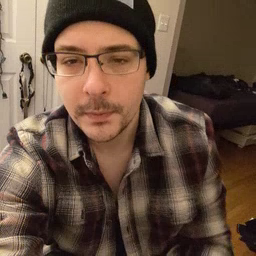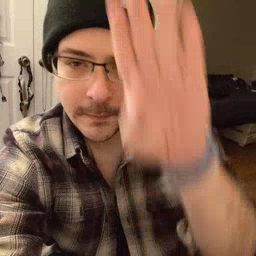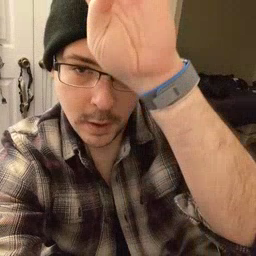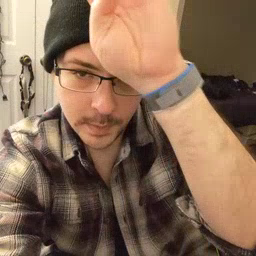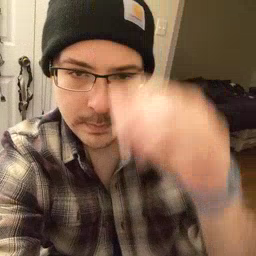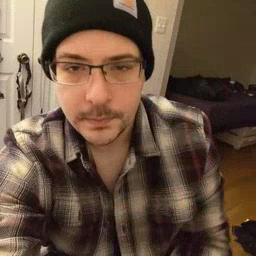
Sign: fireman